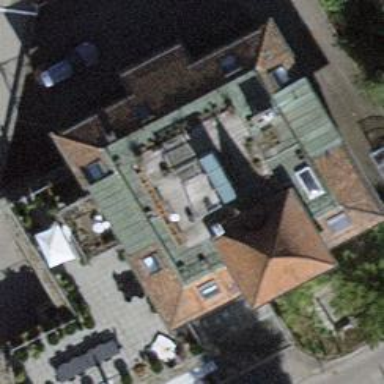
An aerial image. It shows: Unique quadruple saltbox-shaped roof outlines building with multiple apartments.